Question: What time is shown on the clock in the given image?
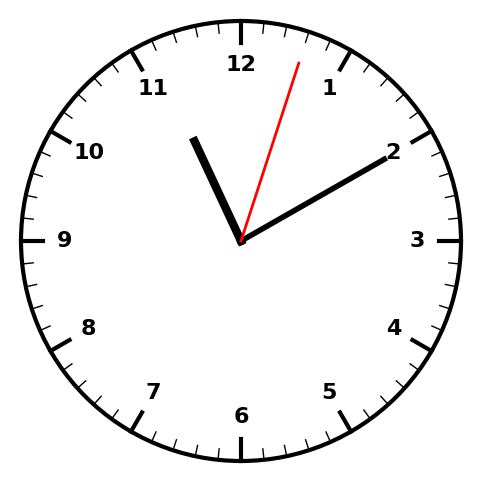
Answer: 11:10:03